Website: walmart
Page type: store-pickup
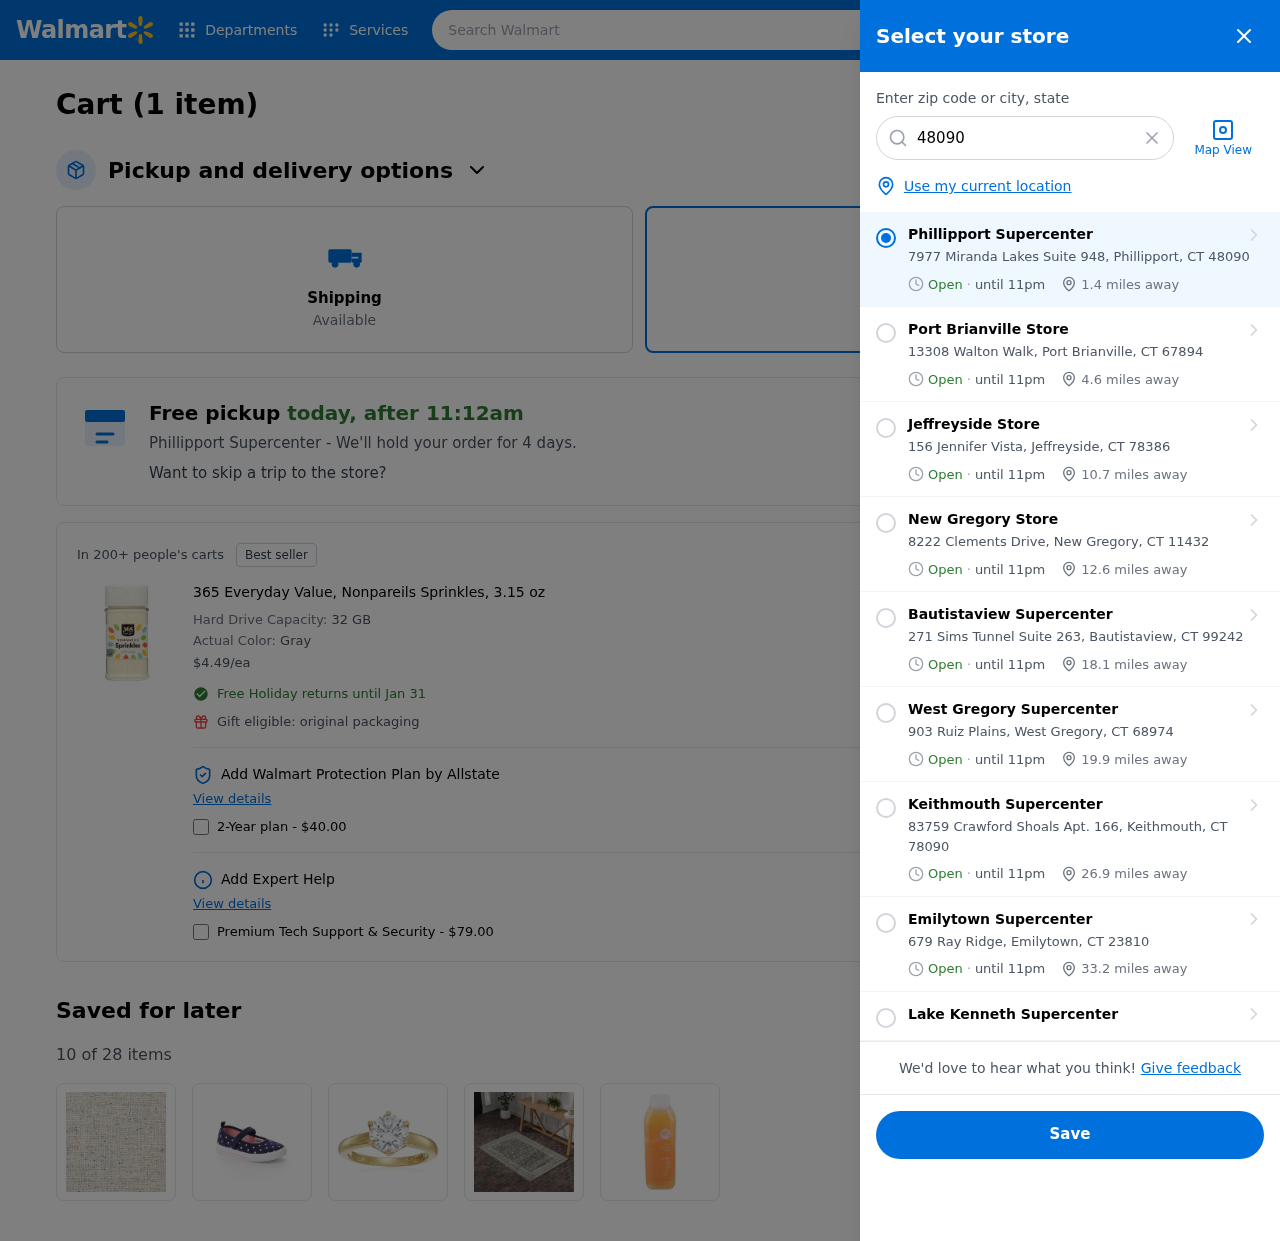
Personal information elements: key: PII_CITY
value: Phillipport
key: PII_CITY
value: Phillipport Supercenter
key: PII_CITY_STATE_ZIP
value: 7977 Miranda Lakes Suite 948, Phillipport, CT 48090
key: PII_LOCATION1_CITY
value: Port Brianville Store
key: PII_LOCATION1_CITY_STATE_ZIP
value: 13308 Walton Walk, Port Brianville, CT 67894
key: PII_LOCATION2_CITY
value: Jeffreyside Store
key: PII_LOCATION2_CITY_STATE_ZIP
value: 156 Jennifer Vista, Jeffreyside, CT 78386
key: PII_LOCATION3_CITY
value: New Gregory Store
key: PII_LOCATION3_CITY_STATE_ZIP
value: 8222 Clements Drive, New Gregory, CT 11432
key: PII_LOCATION4_CITY
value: Bautistaview Supercenter
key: PII_LOCATION4_CITY_STATE_ZIP
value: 271 Sims Tunnel Suite 263, Bautistaview, CT 99242
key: PII_LOCATION5_CITY
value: West Gregory Supercenter
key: PII_LOCATION5_CITY_STATE_ZIP
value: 903 Ruiz Plains, West Gregory, CT 68974
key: PII_LOCATION6_CITY
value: Keithmouth Supercenter
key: PII_LOCATION6_CITY_STATE_ZIP
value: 83759 Crawford Shoals Apt. 166, Keithmouth, CT 78090
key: PII_LOCATION7_CITY
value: Emilytown Supercenter
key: PII_LOCATION7_CITY_STATE_ZIP
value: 679 Ray Ridge, Emilytown, CT 23810
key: PII_LOCATION8_CITY
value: Lake Kenneth Supercenter
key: PII_POSTCODE
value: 48090
Product elements: key: PRODUCT1_NAME
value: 365 Everyday Value, Nonpareils Sprinkles, 3.15 oz
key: PRODUCT1_PRICE
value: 4.49
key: PRODUCT1_DESC
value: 32 GB
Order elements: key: ORDER_NUM_ITEMS
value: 1
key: ORDER_NUM_ITEMS
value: Cart (1 item)
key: ORDER_DELIVERY_DATE
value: today, after 11:12am
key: ORDER_ITEM1_QUANTITY
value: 1
Search elements: key: HEADER_SEARCH
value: Search Walmart
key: SEARCH_LOCATION
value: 48090